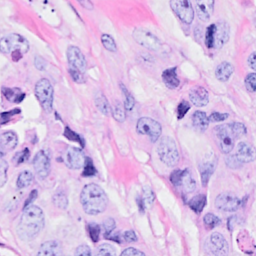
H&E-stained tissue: Breast